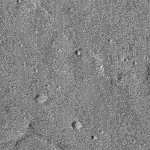
Label: no_change